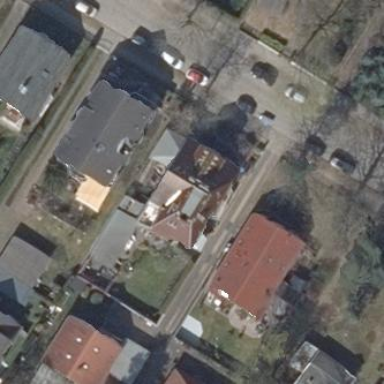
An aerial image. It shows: Half-hipped roof on apartment building.